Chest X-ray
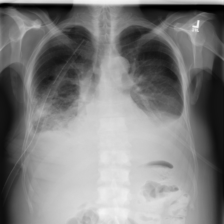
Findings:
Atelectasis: negative
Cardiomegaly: negative
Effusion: negative
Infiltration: positive
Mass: negative
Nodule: negative
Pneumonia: negative
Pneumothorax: positive
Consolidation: positive
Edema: negative
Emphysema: negative
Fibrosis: negative
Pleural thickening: negative
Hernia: negative